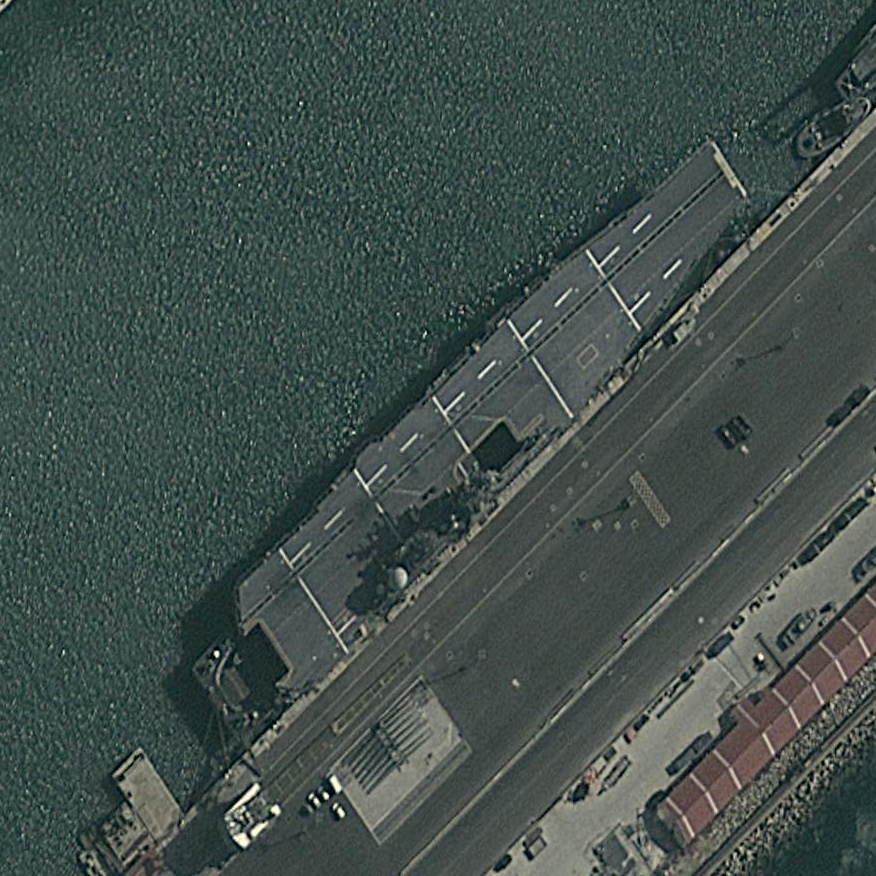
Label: assault